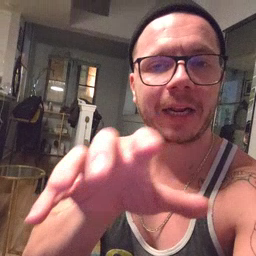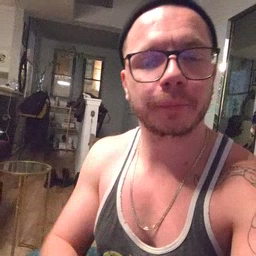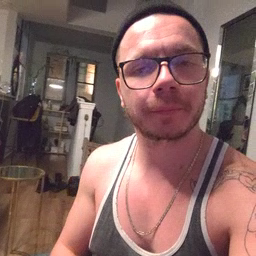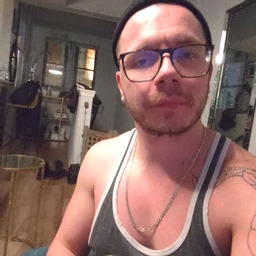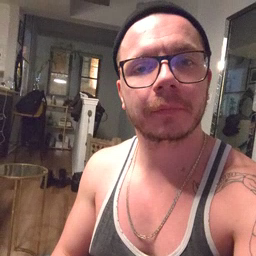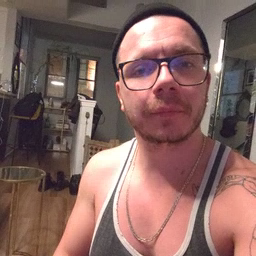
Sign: alligator